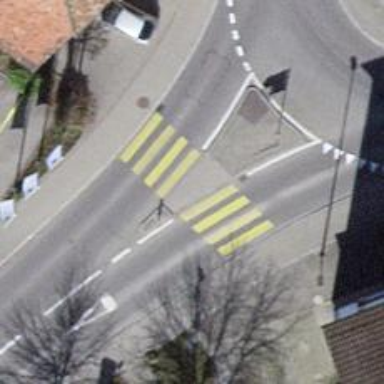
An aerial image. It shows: Marked zebra crossing with island.